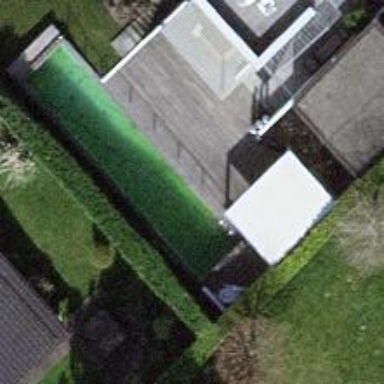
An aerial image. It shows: Swimming pool located in leisure land.